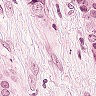
Metastatic tissue present: yes